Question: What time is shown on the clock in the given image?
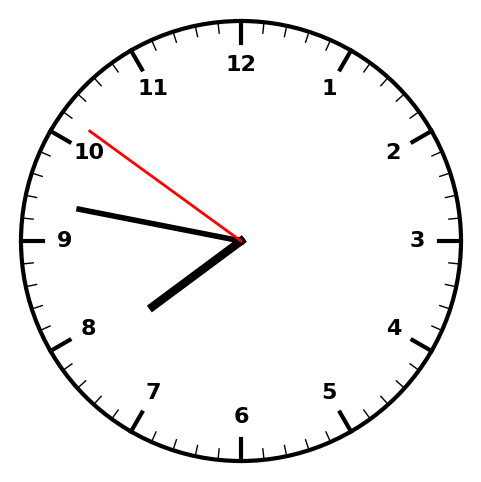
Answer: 07:46:51